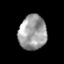
Tissue: prostate
Cell type: T cells
Senescence score: 0.2243
Nuclear area (px): 937
Mean DAPI intensity: 158.68